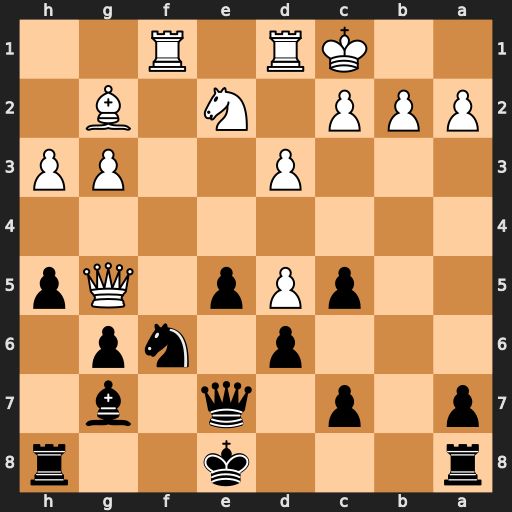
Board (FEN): r3k2r/p1p1q1b1/3p1np1/2pPp1Qp/8/3P2PP/PPP1N1B1/2KR1R2
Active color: b
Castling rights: kq
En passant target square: -
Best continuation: Bh6 Qxh6 Rxh6